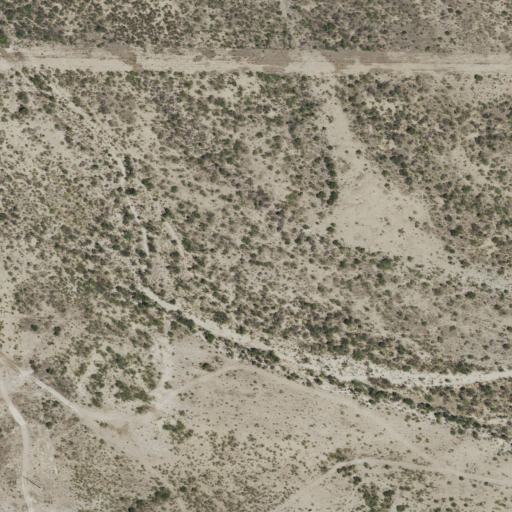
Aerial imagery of valley in Texas named Deer Canyon containing shrub and grassland